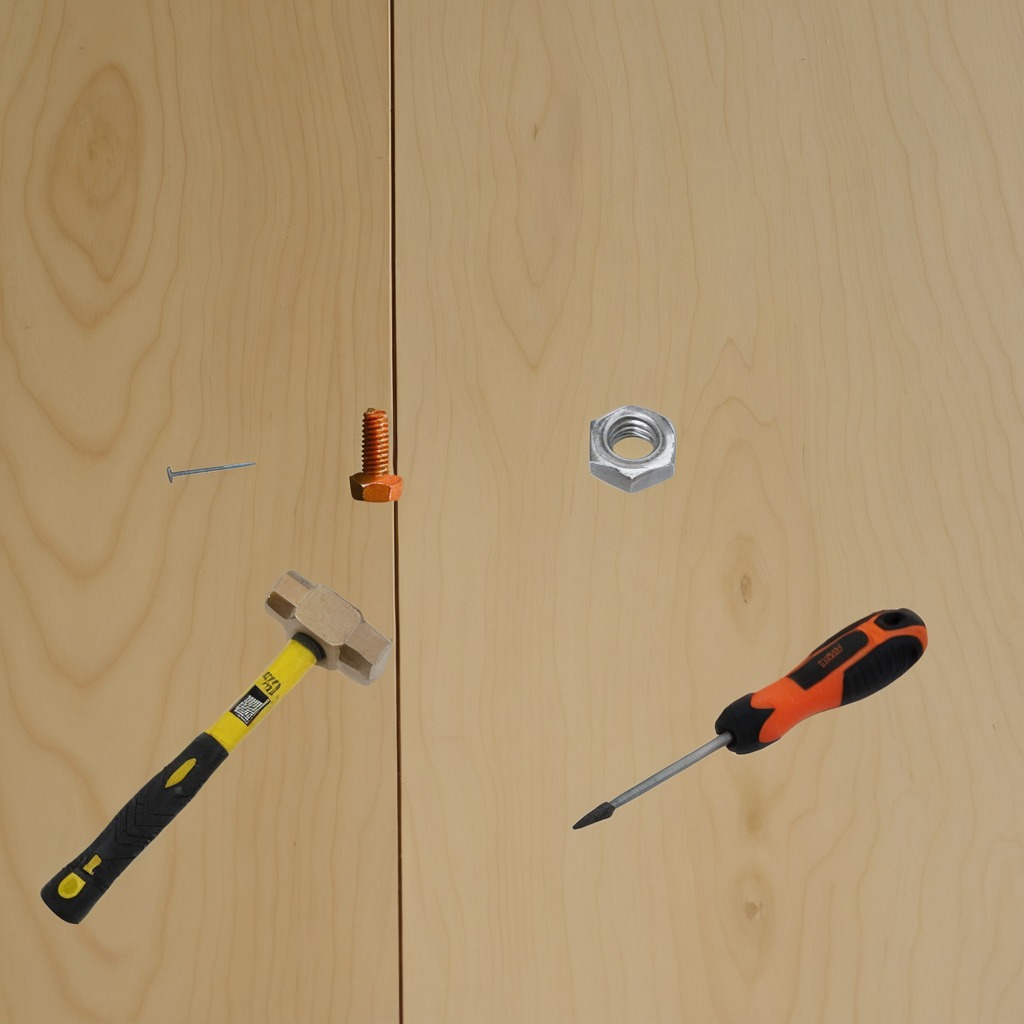
A hammer, an iron nail, a metal machine screw, a screwdriver, and a metal nut are lying on the plywood surface.